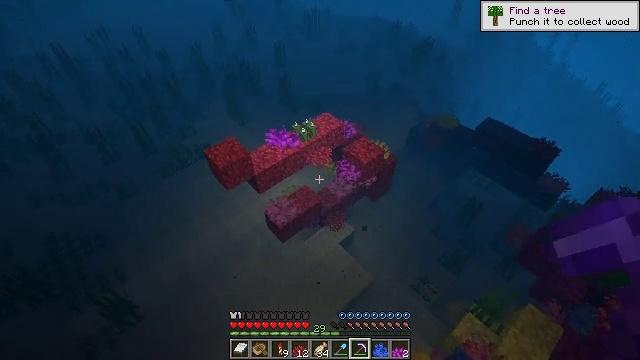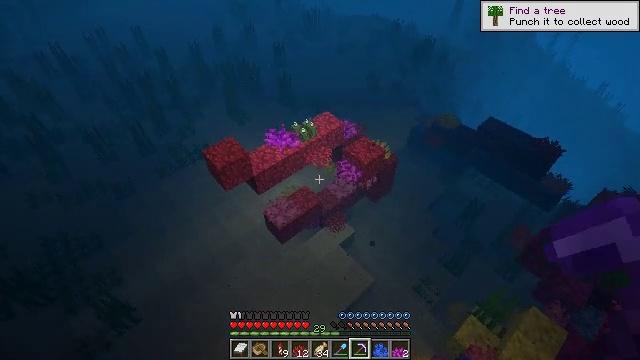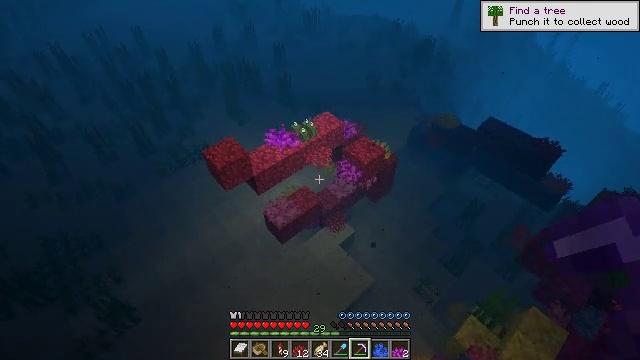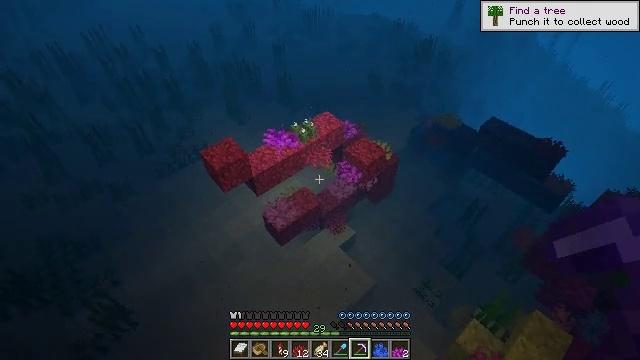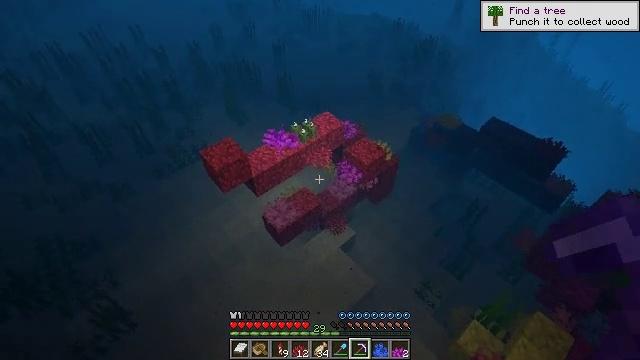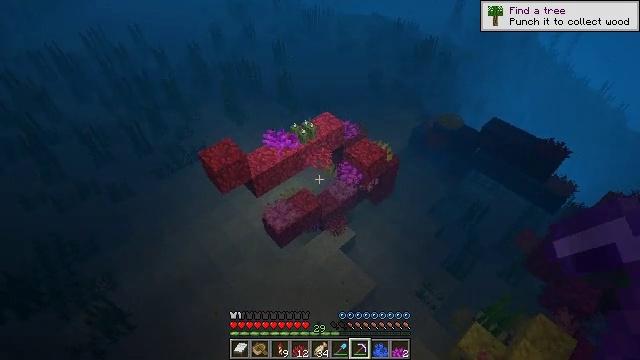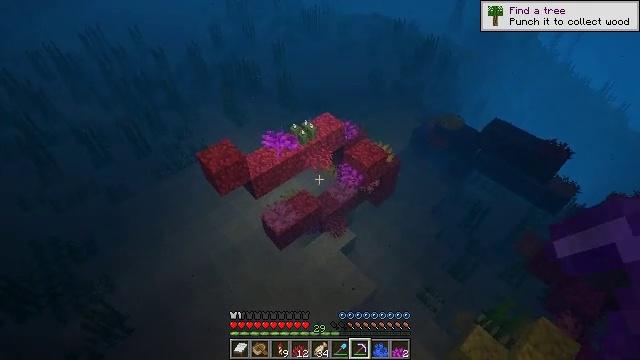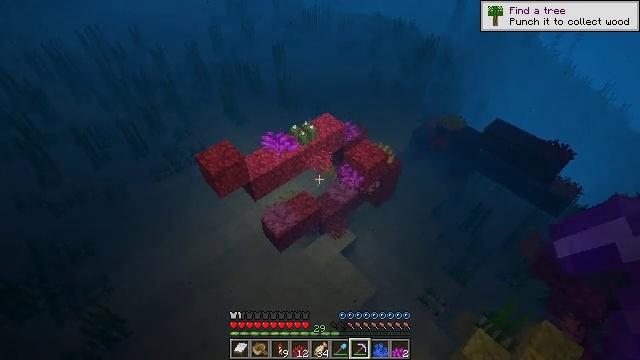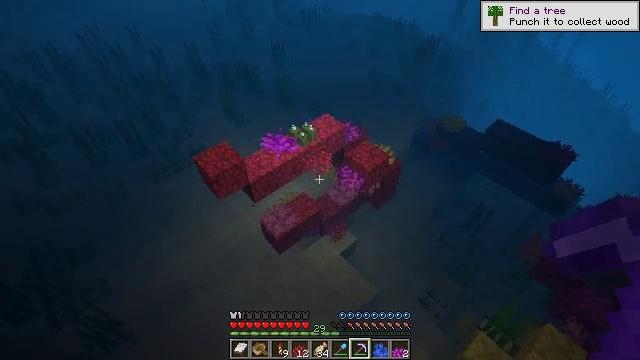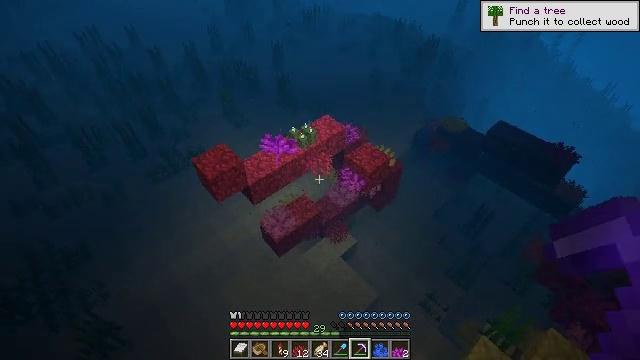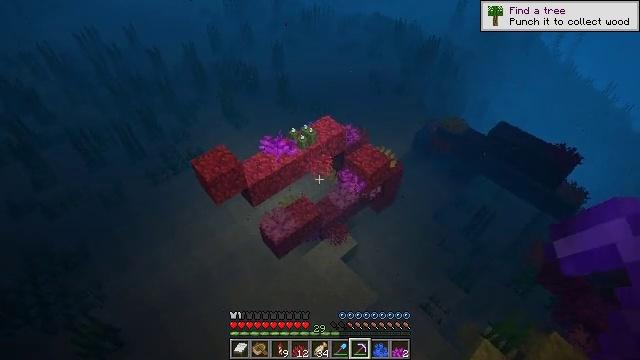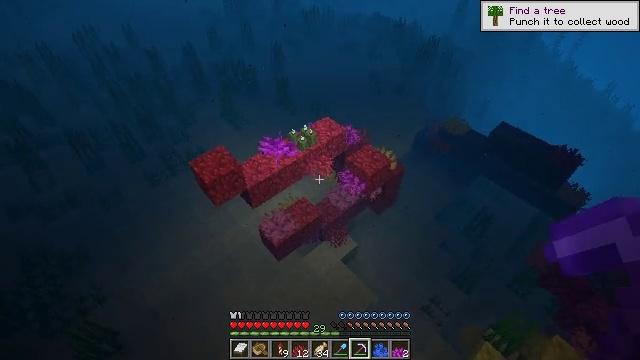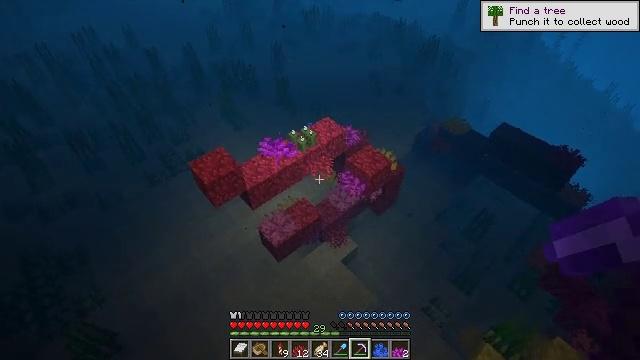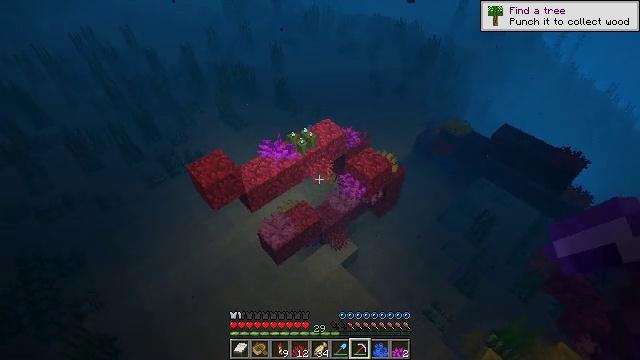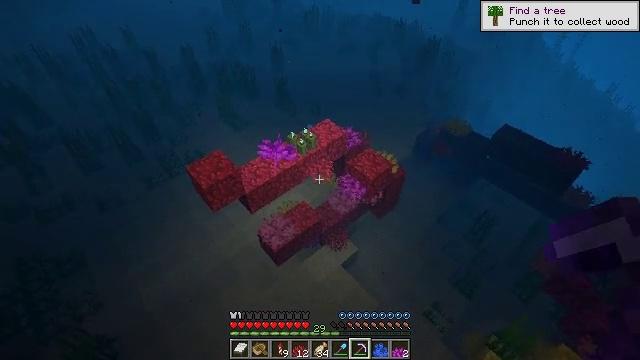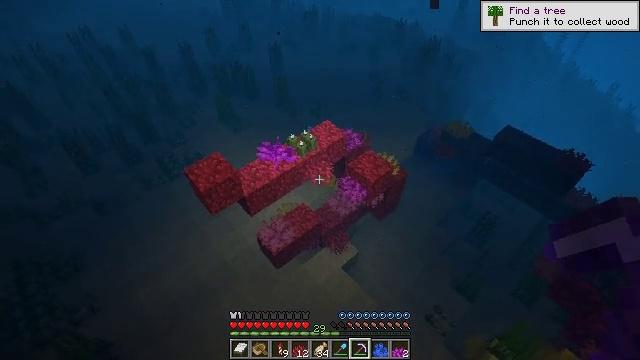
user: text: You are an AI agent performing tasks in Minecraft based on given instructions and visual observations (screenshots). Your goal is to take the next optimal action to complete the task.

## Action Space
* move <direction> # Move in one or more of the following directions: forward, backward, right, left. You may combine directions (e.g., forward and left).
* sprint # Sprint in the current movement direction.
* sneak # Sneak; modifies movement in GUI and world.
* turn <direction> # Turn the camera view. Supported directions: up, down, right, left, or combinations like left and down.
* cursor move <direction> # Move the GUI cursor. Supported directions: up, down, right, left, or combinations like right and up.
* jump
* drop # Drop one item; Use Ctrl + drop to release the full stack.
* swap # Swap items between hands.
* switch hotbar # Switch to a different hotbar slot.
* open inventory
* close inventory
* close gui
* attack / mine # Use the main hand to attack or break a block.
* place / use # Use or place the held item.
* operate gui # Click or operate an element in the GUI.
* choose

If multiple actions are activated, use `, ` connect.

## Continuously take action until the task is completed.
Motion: motion action
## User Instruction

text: Attack the fire coral wall fan to collect it.
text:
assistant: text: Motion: move forward
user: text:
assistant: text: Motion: move forward
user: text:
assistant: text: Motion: move forward
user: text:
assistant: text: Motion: move forward
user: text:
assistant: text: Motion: move forward
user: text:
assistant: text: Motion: move forward
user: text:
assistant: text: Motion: move forward
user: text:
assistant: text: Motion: move forward
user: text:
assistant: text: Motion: move forward
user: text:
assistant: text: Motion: move forward
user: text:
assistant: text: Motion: move forward
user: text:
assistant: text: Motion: move forward
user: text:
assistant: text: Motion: move forward
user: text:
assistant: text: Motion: move forward
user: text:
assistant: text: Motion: move forward
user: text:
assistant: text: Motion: move forward
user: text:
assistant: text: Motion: move forward
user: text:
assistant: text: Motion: move forward
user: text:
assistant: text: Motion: move forward
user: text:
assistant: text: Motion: move forward
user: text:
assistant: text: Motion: move forward
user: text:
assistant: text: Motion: move forward
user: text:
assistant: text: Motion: move forward
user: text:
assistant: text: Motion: move forward
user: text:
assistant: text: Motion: move forward
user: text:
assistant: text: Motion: move forward
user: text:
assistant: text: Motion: move forward
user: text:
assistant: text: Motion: move forward
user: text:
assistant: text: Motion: move forward
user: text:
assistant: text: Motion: move forward